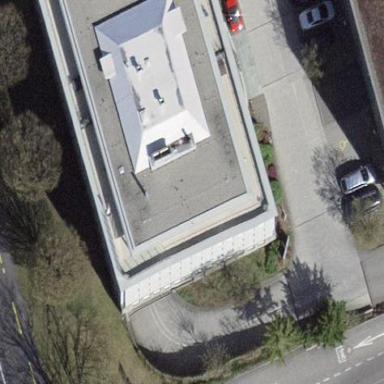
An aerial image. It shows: Commercial building.